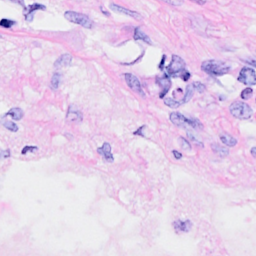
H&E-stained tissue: Breast